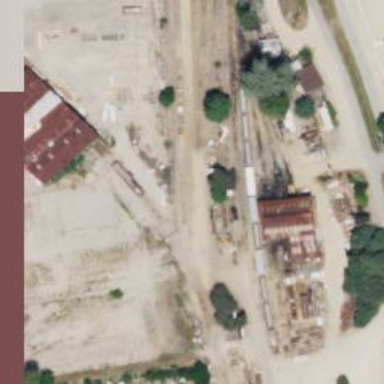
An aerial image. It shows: Railway siding with rails.